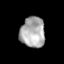
Tissue: lung
Cell type: T cells
Senescence score: 0.1877
Nuclear area (px): 739
Mean DAPI intensity: 171.724